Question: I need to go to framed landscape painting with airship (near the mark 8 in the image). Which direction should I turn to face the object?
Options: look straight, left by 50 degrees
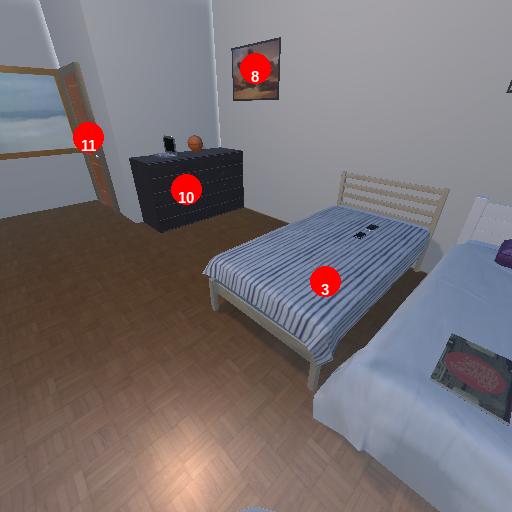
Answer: look straight